Question: <URL> the number of moves you've made is quite good approximation to the number of seconds you've played. Now the question is: is it possible having a screenshot of 2048 game to compute how many moves were made.
Here is an example screenshot(actually my best effort on the game so far):

From the screenshot you can see the field layout at the current moment and the number of points that the player has earned. So: is this information enough to compute how many moves I've made and if so, what is the algorithm to do that?
NOTE: I would like to remind you that points are only scored when two tiles "combine" and the number of points scored is the value of the new tile(i.e. the sum of the values of the tiles being combined).
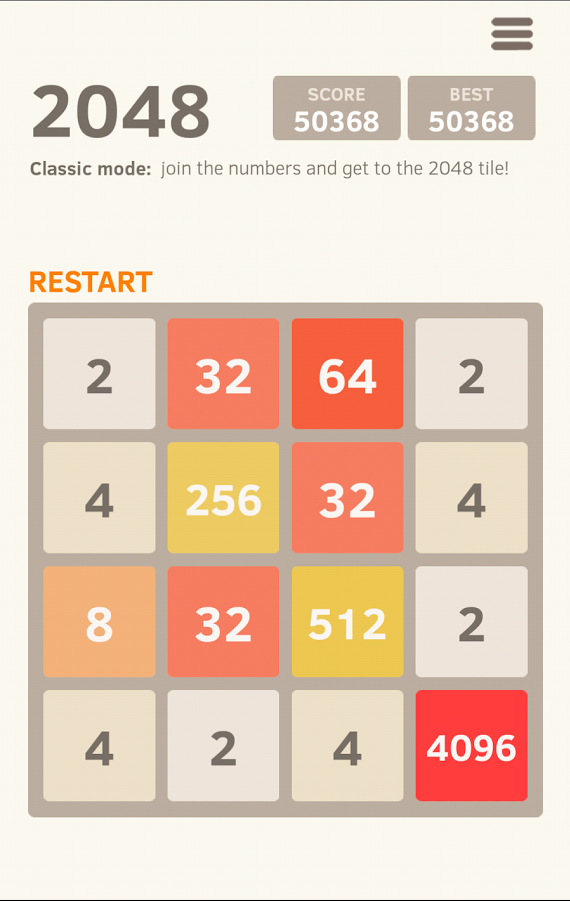
Answer: The short answer is it is possible to compute the number of moves using only this information. I will explain the algorithm to do that and I will try to post my answer in steps. Each step will be an observation targeted at helping you solve the problem. I encourage the reader to try and solve the problem alone after each tip.
1. Observation number one: after each move exactly one tile appears. This tile is either 4 or 2. Thus what we need to do is to count the number of tiles that appeared. At least on the version of the game I played the game always started with 2 tiles with 2 on them placed at random.
2. We don't care about the actual layout of the field. We only care about the numbers that are present on it. This will become more obvious when I explain my algorithm.
3. Seeing the values in the cells on the field we can compute what the score would be if 2 had appeared after each move. Call that value twos_score.
4. The number of fours that have appeared is equal to the difference of twos_score and actual_score divided by 4. This is true because for forming a 4 from two 2-s we would have scored 4 points, while if the 4 appears straight away we score 0. Call the number of fours fours.
5. We can compute the number of twos we needed to form all the numbers on the field. After that we need to subtract 2 * fours from this value as a single 4 replaces the need of two 2s. Call this twos.
Using this observations we are able to solve the problem. Now I will explain in more details how to perform the separate steps.
## How to compute the score if only two appeared?
I will prove that to form the number 2, the player would score '2''n''*(n - 1)' points(using induction).
- - '2''k''*(k - 1)'- '2''k''*(k - 1) + 2''k''*(k - 1) + 2''k+1''2''k + 1''*(k - 1) + 2''k+1''= 2''k+1''* (k - 1 + 1) = 2''k+1''* k'
Therefor to compute the score if only twos appeared we need to iterate over all numbers on the board and accumulate the score we get for them using the formula above.
## How to compute the number of twos needed to form the numbers on the field?
It is much easier to notice that the number of twos needed to form '2''n' is '2''n - 1'. A strict proof can again be done using induction, but I will leave this to the reader.
## The code
I will provide code for solving the problem in 'c++'. However I do not use anything too language specific(appart from 'vector' which is simply a dynamically expanding array) so it should be very easy to port to many other languages.
'''
/**
* @param a - a vector containing the values currently in the field.
* A value of zero means "empty cell".
* @param score - the score the player currently has.
* @return a pair where the first number is the number of twos that appeared
* and the second number is the number of fours that appeared.
*/
pair<int,int> solve(const vector<vector<int> >& a, int score) {
vector<int> counts(20, 0);
for (int i = 0; i < (int)a.size(); ++i) {
for (int j = 0; j < (int)a[0].size(); ++j) {
if (a[i][j] == 0) {
continue;
}
int num;
for (int l = 1; l < 20; ++l) {
if (a[i][j] == 1 << l) {
num = l;
break;
}
}
counts[num]++;
}
}
// What the score would be if only twos appeared every time
int twos_score = 0;
for (int i = 1; i < 20; ++i) {
twos_score += counts[i] * (1 << i) * (i - 1);
}
// For each 4 that appears instead of a two the overall score decreases by 4
int fours = (twos_score - score) / 4;
// How many twos are needed for all the numbers on the field(ignoring score)
int twos = 0;
for (int i = 1; i < 20; ++i) {
twos += counts[i] * (1 << (i - 1));
}
// Each four replaces two 2-s
twos -= fours * 2;
return make_pair(twos, fours);
}
'''
Now to answer how many moves we've made we should add the two values of the pair returned by this function and subtract two because two tiles with 2 appear straight away.